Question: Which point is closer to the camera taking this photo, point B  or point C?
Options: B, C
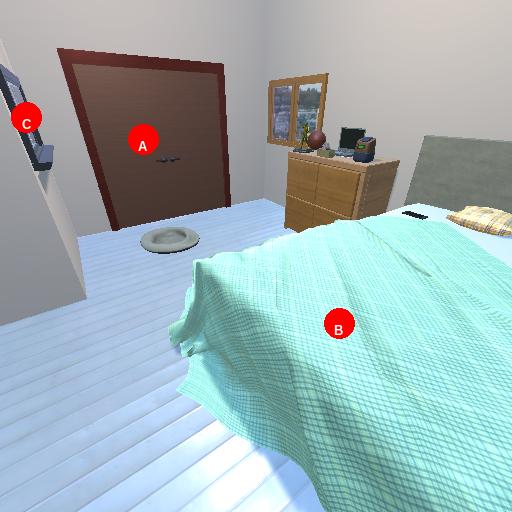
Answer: B